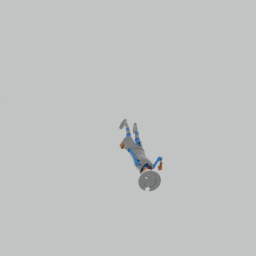
Label: people